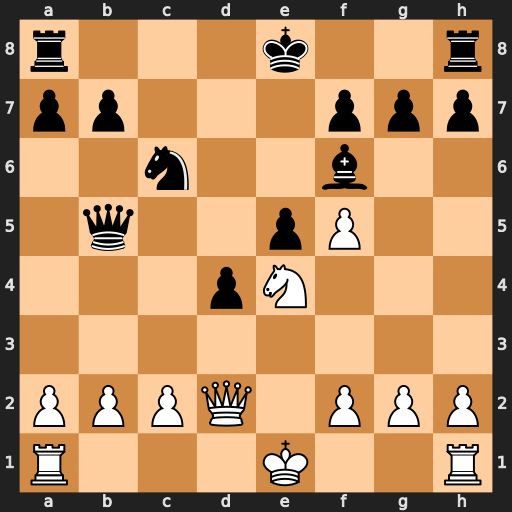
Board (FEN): r3k2r/pp3ppp/2n2b2/1q2pP2/3pN3/8/PPPQ1PPP/R3K2R
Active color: w
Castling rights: KQkq
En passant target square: -
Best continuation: Nd6+ Ke7 Nxb5